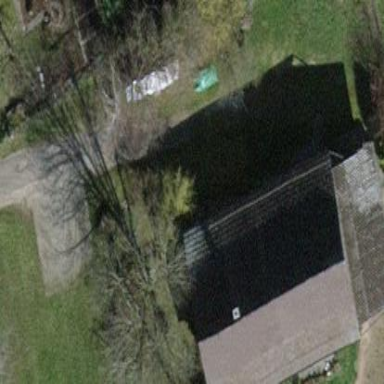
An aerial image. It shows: Farm building.